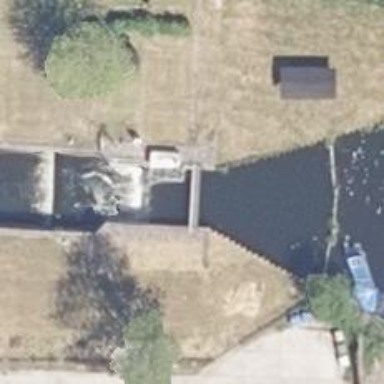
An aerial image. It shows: Weir along the waterway.